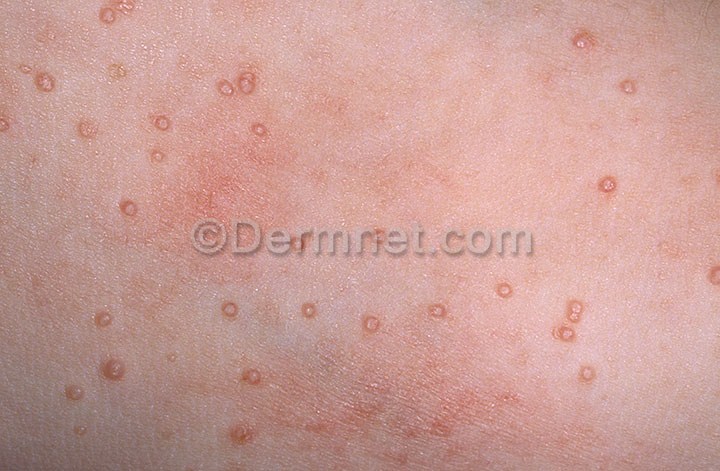
Disease: Herpes HPV and other STDs Photos